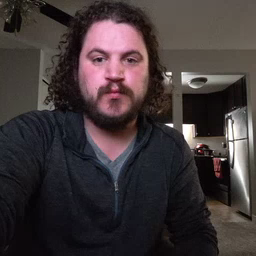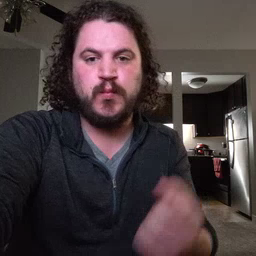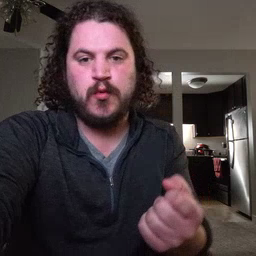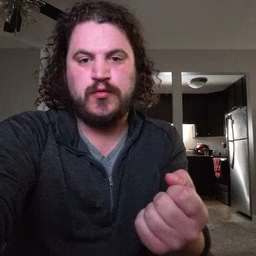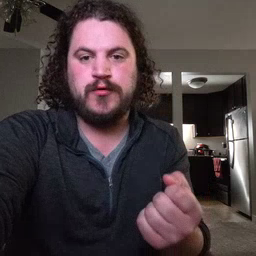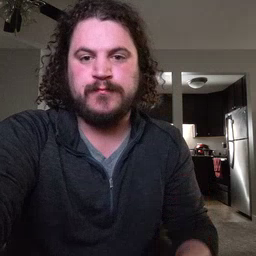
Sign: drawer